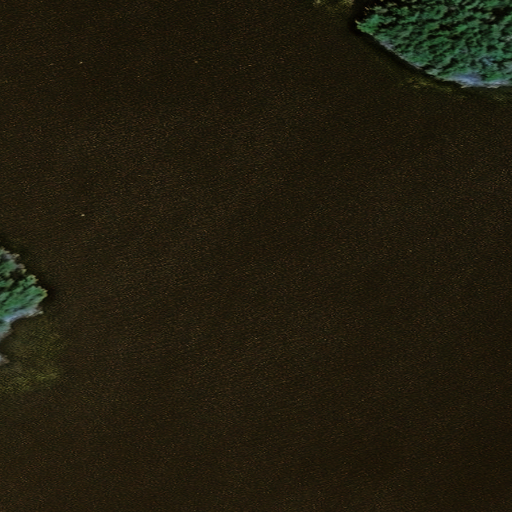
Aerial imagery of island in Alaska named Leo Island containing only unknown